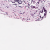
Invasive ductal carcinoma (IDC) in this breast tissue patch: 0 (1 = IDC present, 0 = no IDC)